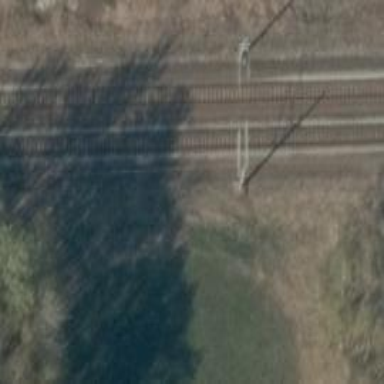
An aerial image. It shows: Milestone along the railway track with catenary mast.